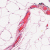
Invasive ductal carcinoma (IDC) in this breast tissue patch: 0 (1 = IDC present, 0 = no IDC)